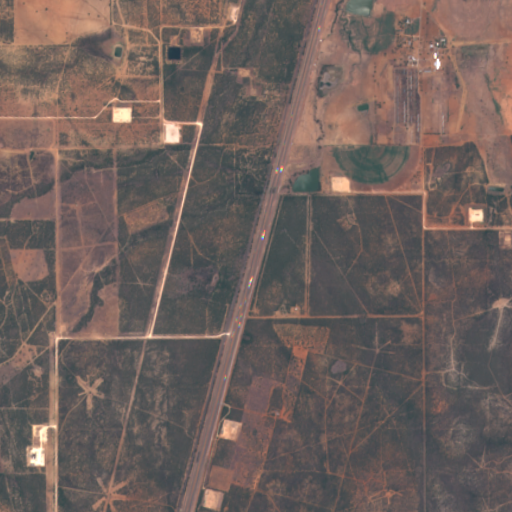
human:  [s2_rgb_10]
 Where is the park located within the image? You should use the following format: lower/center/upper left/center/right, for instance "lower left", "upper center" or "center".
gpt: There is no park in the image.